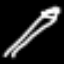
Label: pencil